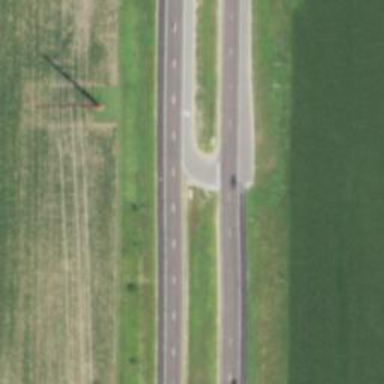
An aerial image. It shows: Asphalt trunk link road.